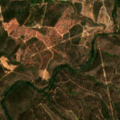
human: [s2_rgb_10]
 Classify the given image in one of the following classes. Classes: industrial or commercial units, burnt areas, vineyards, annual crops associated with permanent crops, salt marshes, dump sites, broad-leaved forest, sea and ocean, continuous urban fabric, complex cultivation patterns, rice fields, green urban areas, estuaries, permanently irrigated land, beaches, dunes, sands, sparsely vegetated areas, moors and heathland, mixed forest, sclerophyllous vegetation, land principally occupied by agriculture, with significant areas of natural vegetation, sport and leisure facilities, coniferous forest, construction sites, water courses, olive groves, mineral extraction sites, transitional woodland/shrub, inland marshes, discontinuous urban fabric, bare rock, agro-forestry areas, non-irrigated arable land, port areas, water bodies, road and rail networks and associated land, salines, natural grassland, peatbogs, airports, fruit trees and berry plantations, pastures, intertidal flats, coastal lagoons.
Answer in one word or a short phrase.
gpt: transitional woodland/shrub